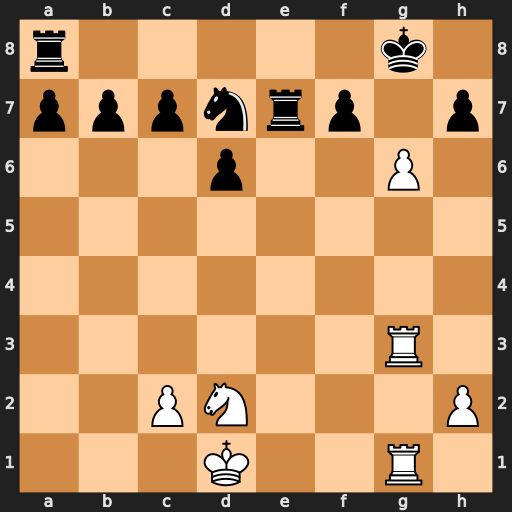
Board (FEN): r5k1/pppnrp1p/3p2P1/8/8/6R1/2PN3P/3K2R1
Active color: w
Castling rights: -
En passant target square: -
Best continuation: gxh7+ Kh8 Rg8+